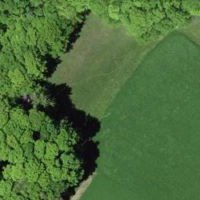
EUNIS habitat code: 41
Species observed at this site:
Melittis melissophyllum